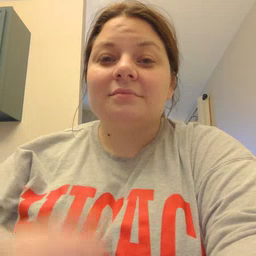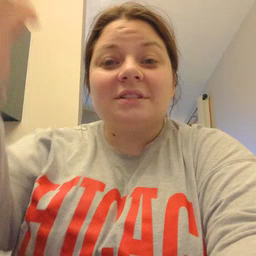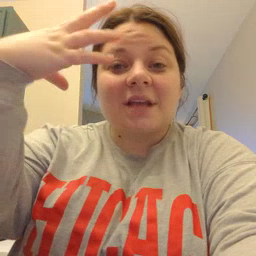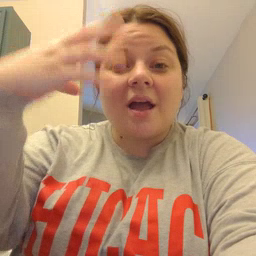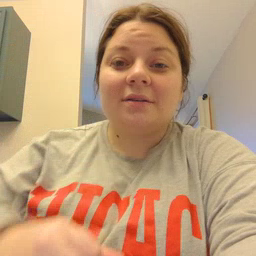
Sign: sun